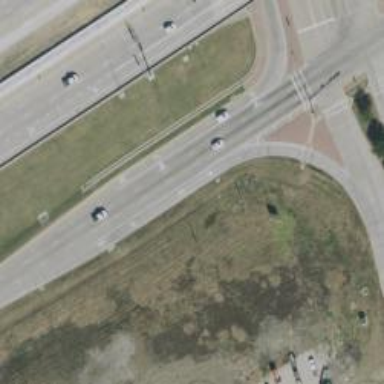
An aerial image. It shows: Secondary road with frontage road alongside.